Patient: sex M, age 46
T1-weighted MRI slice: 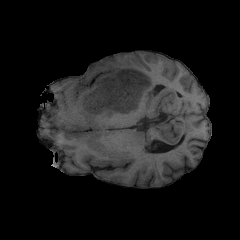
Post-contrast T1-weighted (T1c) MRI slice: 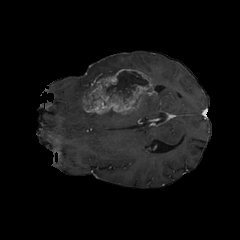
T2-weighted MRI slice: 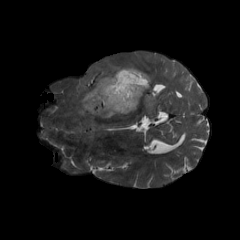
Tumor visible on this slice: yes
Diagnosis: Glioblastoma, IDH-wildtype
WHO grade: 4